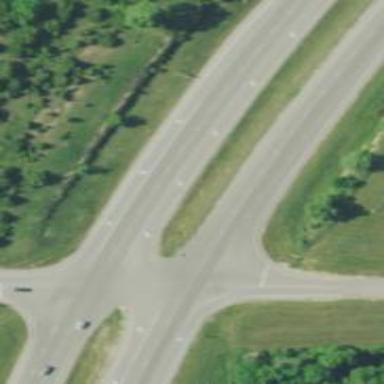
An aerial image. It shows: This image shows trunk highway that functions as expressway.